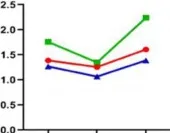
Lupus anticoagulant present in plasma, on >=2 occasions at least 12 weeks apart.
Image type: pathology (immunostaining)